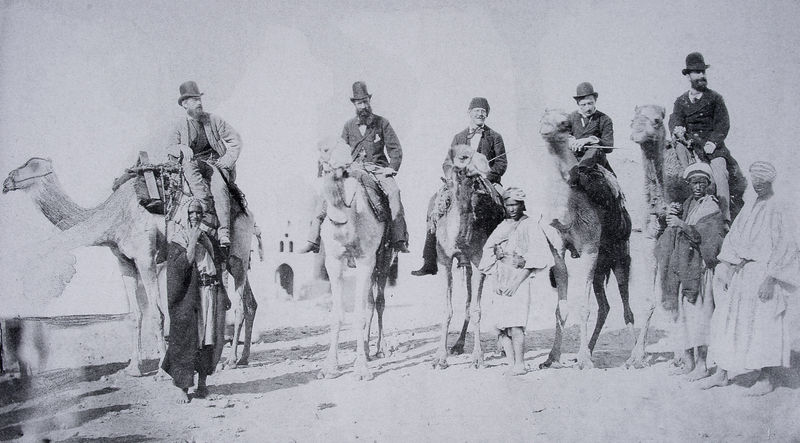
Titel: Künstlergesellschaft auf Kamelen
Institution: Privatbesitz
Schlagwörter: himmel, mann, schatten, weiß, menschen, sand, sitzen, grau, hintergrund, hut, hüte, licht, männer, schwarz, tür, haus, tier, tiere, gesellschaft, zylinder, anzug, anzüge, bart, bärte, hose, kappe, stehen, horizont, sonne, boden, mantel, pose, personen, zilinder, reiter, stock, ausritt, beine, reiten, sattel, zügel, gehstock, hosen, heiß, afrika, wüste, hütten, ausflug, frack, portrait, steppe, tor, foto, fotografie, melone, asien, künstler, schwarzweiß, stöcke, macke, treffen, fleck, photo, flecken, reise, bourgeois, melonen, fotographie, turban, aufnahme, klee, araber, tunis, paul klee, kamel, tour, photographie, gruppenfoto, gemeinschaft, beduine, beduinen, kamele, dromedar, groupe, noir et blanc, oriental, riches, désert, chameaux, colonial, djerpa, dromadaires, hauts de forme, kamle, künstlergesellschaft, scherpa, égypte